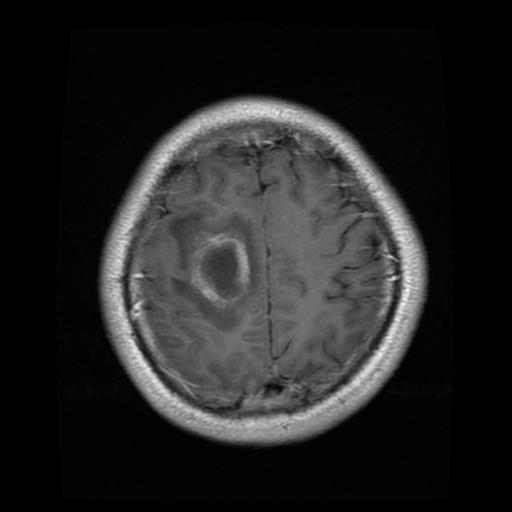
Label: glioma